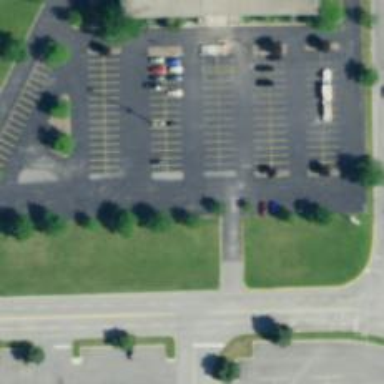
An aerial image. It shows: Asphalt road designated for service vehicles.